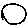
Label: circle